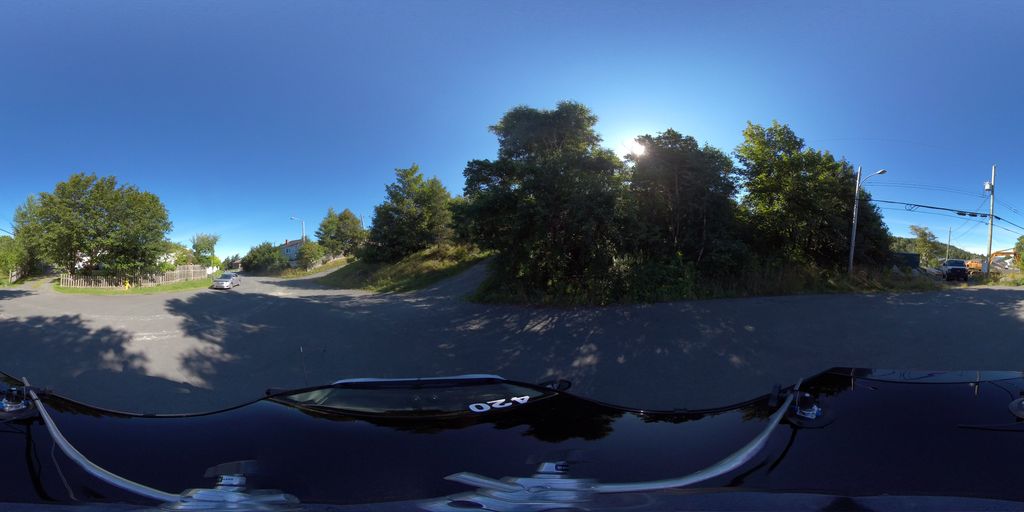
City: st_johns